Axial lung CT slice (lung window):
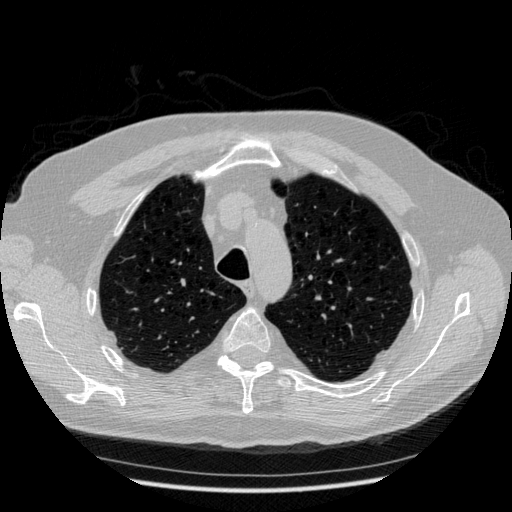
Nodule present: no